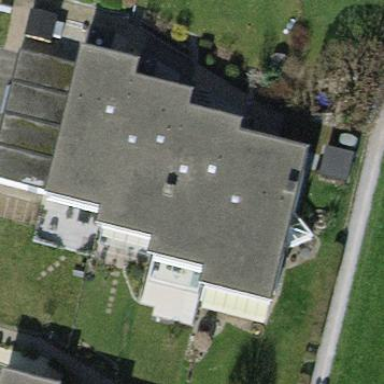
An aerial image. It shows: Terrace building.